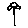
Label: flower